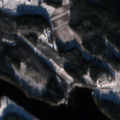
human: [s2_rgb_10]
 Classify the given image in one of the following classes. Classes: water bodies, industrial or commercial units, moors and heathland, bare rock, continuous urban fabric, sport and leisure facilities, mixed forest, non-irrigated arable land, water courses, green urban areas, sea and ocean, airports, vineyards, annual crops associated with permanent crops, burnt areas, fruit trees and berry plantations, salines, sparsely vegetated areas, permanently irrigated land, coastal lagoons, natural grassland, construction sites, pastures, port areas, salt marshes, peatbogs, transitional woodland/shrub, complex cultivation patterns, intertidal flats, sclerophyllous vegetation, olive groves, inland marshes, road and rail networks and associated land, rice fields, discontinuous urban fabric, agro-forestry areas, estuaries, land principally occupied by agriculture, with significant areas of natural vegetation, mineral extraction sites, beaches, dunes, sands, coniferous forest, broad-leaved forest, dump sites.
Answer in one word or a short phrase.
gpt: non-irrigated arable land, land principally occupied by agriculture, with significant areas of natural vegetation, coniferous forest, mixed forest, water bodies